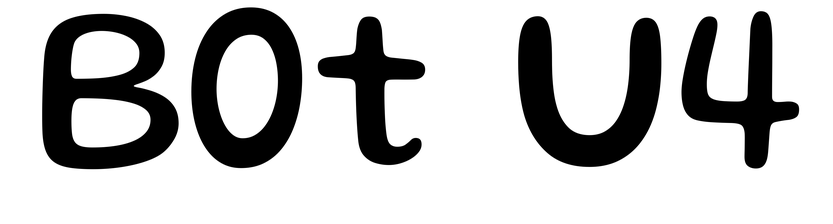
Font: Gluten_Regular